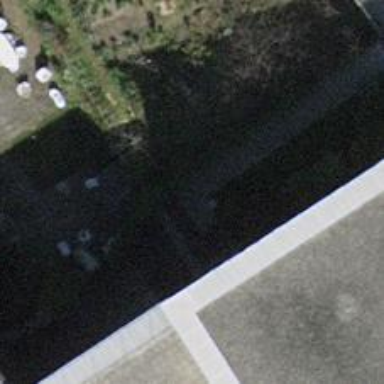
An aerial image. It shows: Concrete steps.